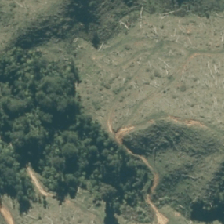
Land cover: low_producing_grassland